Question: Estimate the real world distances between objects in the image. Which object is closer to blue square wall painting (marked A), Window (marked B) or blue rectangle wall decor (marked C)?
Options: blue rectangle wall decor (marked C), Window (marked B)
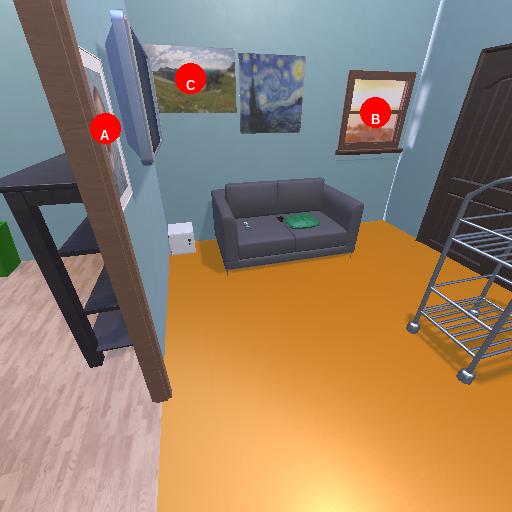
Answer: blue rectangle wall decor (marked C)